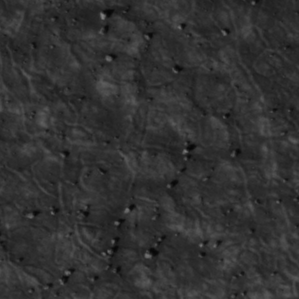
Label: non_frost